Aerial crown-view tile of a tropical tree (Barro Colorado Island, Panama), acquired 20250317:
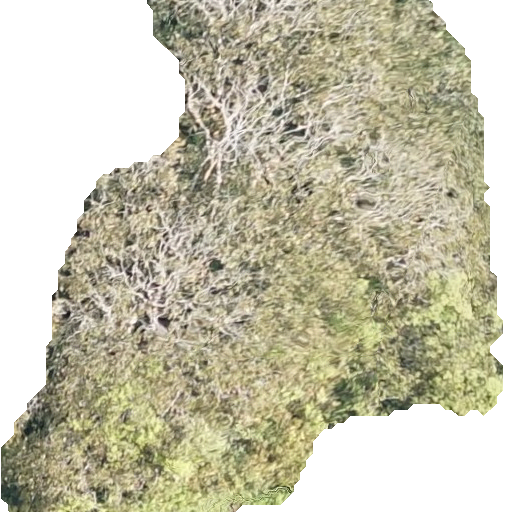
Species: Dipteryx oleifera
GBIF accepted scientific name: Dipteryx oleifera
Crown area: 330.182 m²